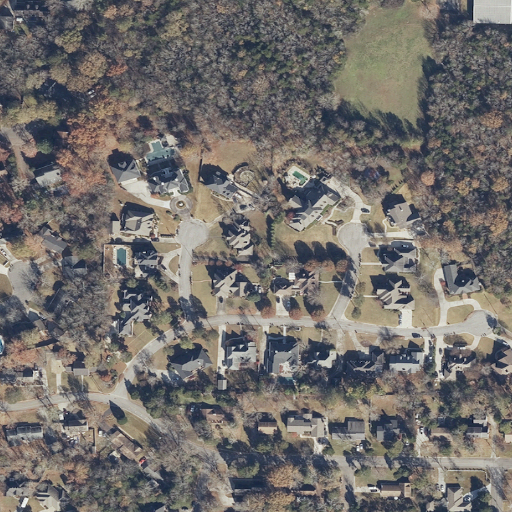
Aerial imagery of mountain in Alabama named Cedar Mountain containing low intensity development, open development, medium intensity development, and high intensity development